Question: Ok, so this is what i'm stuck with.

<URL>
'''
SELECT dbo.InstellingGegevens.INST_SUBTYPE, dbo.InstellingGegevens.INST_BRON, dbo.InstellingGegevens.INST_INSTELLINGSNUMMER,
dbo.InstellingGegevens.INST_NAAM, dbo.InstellingGegevens.INST_KORTENAAM, dbo.InstellingGegevens.INST_VESTIGINGSNAAM,
dbo.InstellingGegevens.INST_ROEPNAAM, dbo.InstellingGegevens.INST_STATUUT, dbo.InstellingGegevens.ONDERWIJSNIVEAU_REF,
dbo.InstellingGegevens.ONDERWIJSSOORT_REF, dbo.InstellingGegevens.DATUM_TOT, dbo.InstellingGegevens.DATUM_VAN,
dbo.InstellingGegevens.VERBOND_REF, dbo.InstellingGegevens.VSKO_LID, dbo.InstellingGegevens.NET_REF, dbo.Instellingen.Inst_ID, dbo.Instellingen.INST_TYPE,
dbo.Instellingen.INST_REF, dbo.Instellingen.INST_LOC_REF, dbo.Instellingen.INST_LOCNR, dbo.Instellingen.Opt_KalStandaard, dbo.InstellingTelecom.INST_TEL,
dbo.InstellingTelecom.INST_FAX, dbo.InstellingTelecom.INST_EMAIL, dbo.InstellingTelecom.INST_WEB, dbo.InstellingAdressen.SOORT,
dbo.InstellingAdressen.STRAAT, dbo.InstellingAdressen.POSTCODE, dbo.InstellingAdressen.GEMEENTE, dbo.InstellingAdressen.GEM_REF,
dbo.InstellingAdressen.FUSIEGEM_REF, dbo.InstellingAdressen.FUSIEGEM, dbo.InstellingAdressen.ALFA_G, dbo.InstellingAdressen.PROVINCIE,
dbo.InstellingAdressen.BISDOM, dbo.InstellingAdressen.ARRONDISSEMENT, dbo.InstellingAdressen.GEWEST, dbo.InstellingLogin.Inst_Gebruikersnaam,
dbo.InstellingLogin.Inst_Concode, dbo.InstellingLogin.Inst_DirCode, dbo.InstellingLogin.DOSSNR, dbo.InstellingLogin.Instelling_ID,
dbo.InstellingContPersDirecteurs.AANSPREKING, dbo.InstellingContPersDirecteurs.CONTACTPERSOON, dbo.InstellingContPersDirecteurs.FUNCTIE
FROM dbo.InstellingGegevens RIGHT OUTER JOIN
dbo.Instellingen ON dbo.InstellingGegevens.INST_TYPE = dbo.Instellingen.INST_TYPE AND dbo.InstellingGegevens.INST_REF = dbo.Instellingen.INST_REF AND
dbo.InstellingGegevens.INST_LOC_REF = dbo.Instellingen.INST_LOC_REF AND
dbo.InstellingGegevens.INST_LOCNR = dbo.Instellingen.INST_LOCNR LEFT OUTER JOIN
dbo.InstellingTelecom ON dbo.InstellingGegevens.INST_TYPE = dbo.InstellingTelecom.INST_TYPE AND
dbo.InstellingGegevens.INST_REF = dbo.InstellingTelecom.INST_REF AND
dbo.InstellingGegevens.INST_LOC_REF = dbo.InstellingTelecom.INST_LOC_REF LEFT OUTER JOIN
dbo.InstellingAdressen ON dbo.InstellingGegevens.INST_TYPE = dbo.InstellingAdressen.INST_TYPE AND
dbo.InstellingGegevens.INST_REF = dbo.InstellingAdressen.INST_REF AND
dbo.InstellingGegevens.INST_LOC_REF = dbo.InstellingAdressen.INST_LOC_REF LEFT OUTER JOIN
dbo.InstellingLogin ON dbo.InstellingLogin.Inst_InstellingIKONType = dbo.Instellingen.INST_TYPE AND
dbo.InstellingLogin.Inst_InstellingIKON_REF = dbo.Instellingen.INST_REF AND dbo.InstellingLogin.Inst_Loc_REF = dbo.Instellingen.INST_LOC_REF AND
dbo.InstellingLogin.Inst_Loc_Nr = dbo.Instellingen.INST_LOCNR LEFT OUTER JOIN
dbo.InstellingContPersDirecteurs ON dbo.InstellingGegevens.INST_TYPE = dbo.InstellingContPersDirecteurs.INST_TYPE AND
dbo.InstellingGegevens.INST_REF = dbo.InstellingContPersDirecteurs.INST_REF AND
dbo.InstellingGegevens.INST_LOC_REF = dbo.InstellingContPersDirecteurs.INST_LOC_REF
WHERE (NOT (dbo.InstellingLogin.Inst_InstellingIKON_REF IS NULL))
'''
So here is the problem:
the 'should be' PK is a 1 varchar 3 int's key. for every key there is supposed to be 1 row in each of the tables which you can see in the image. the 'parent' of those keys is the table 'Instellingen'. This table is generated with a 'distinct select' of 'InstellingenLogin'
the real problem is that there are about 10 doubles in 'InstellingenLogin' (of about 5k records) and because of this, some rows return double in the view, with only the columns of 'InstellingLogin' different.
what i want is that if there are 2 or more rows in 'InstellingLogin' with the same key, that only 1 will show (the first one,... doenst matter which one, just 1 will do).
in short that means that for every record in 'Instellingen' i want 1 record in this view.
is there any way to do that?
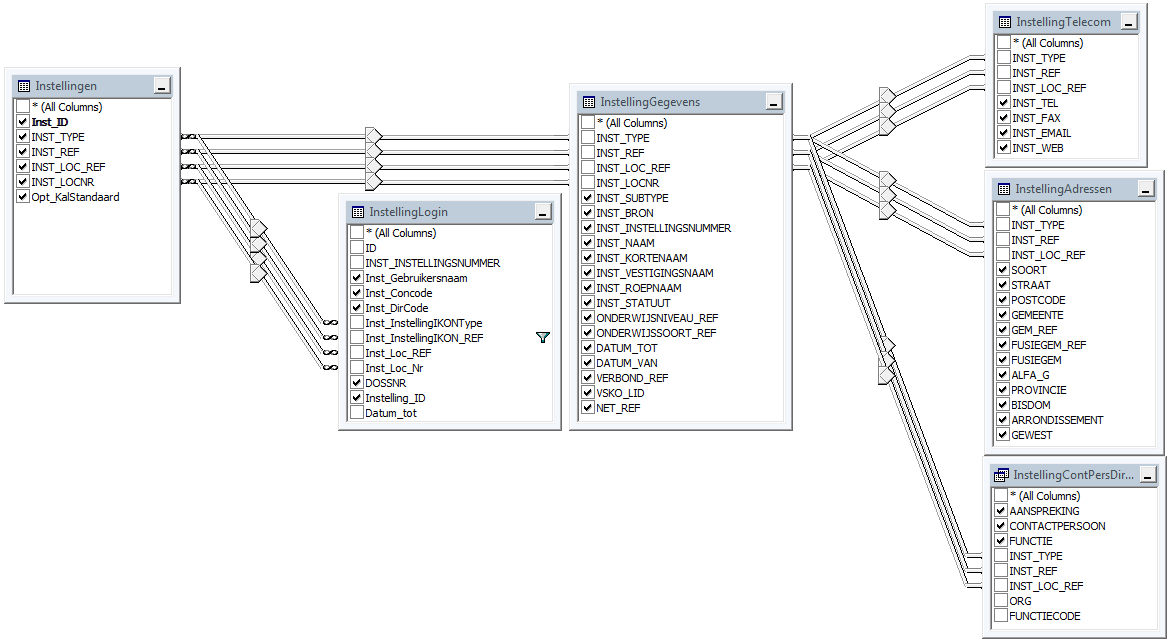
Answer: I'm a bit confused but I think the answer below should illustrate how to acheive what you need:
'''
SELECT * FROM Instellingen as i
CROSS APPLY
(
SELECT TOP (1) * FROM InstellingLogin as il
WHERE i.INST_LOC_REF = il.Inst_Loc_REF
and i.INST_LOCNR=il.Inst_Loc_Nr
and i.INST_REF=il.Inst_InstellingIKON_REF
and i.INST_TYPE=il.Inst_InstellingIKONType
order by il.Datum_tot
) la
'''
This will basically join on Instellingen and InstellingenLogin but only on the first record found